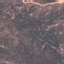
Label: HerbaceousVegetation